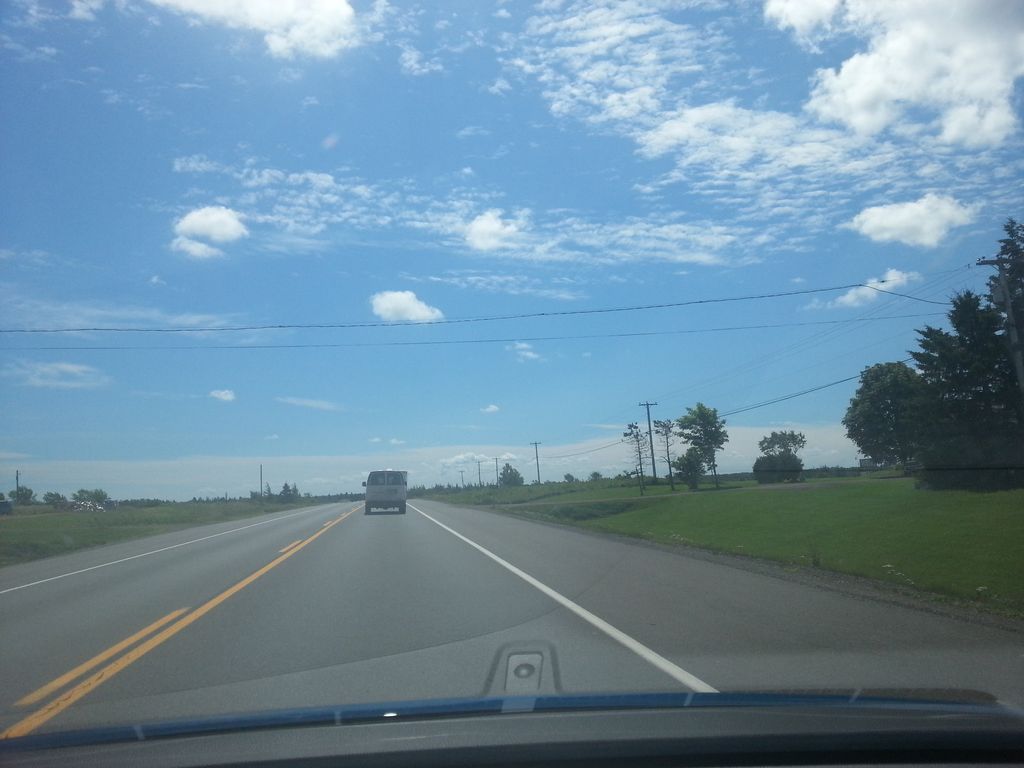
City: charlottetown